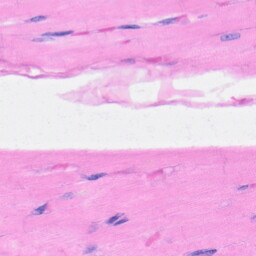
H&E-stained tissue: Heart